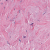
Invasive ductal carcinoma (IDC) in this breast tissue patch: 1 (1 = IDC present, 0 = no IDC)